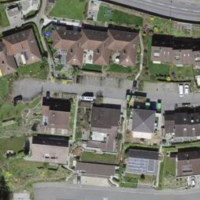
EUNIS habitat code: 55
Species observed at this site:
Cephalanthera longifolia